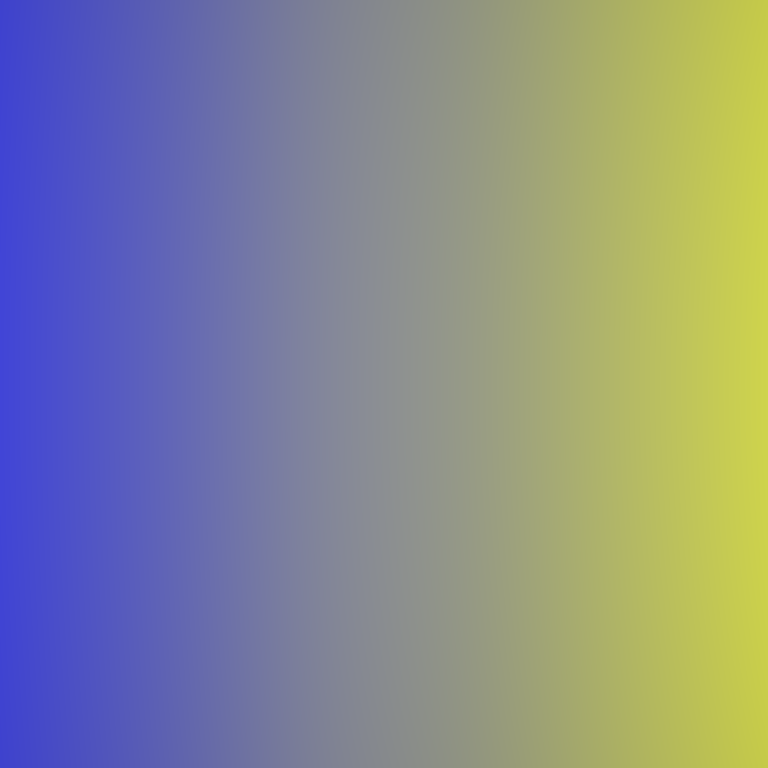
Abstract light effect, smooth gradient from deep blue to bright yellow, calm atmosphere, soft glow, no room, no furniture, no objects.